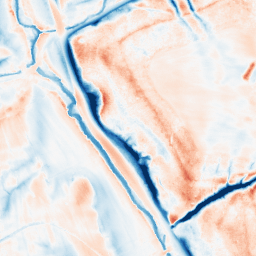
Category: classical
Decomposition family: gaussian_anisotropic
Decomposition parameters: sigma_x: 10
sigma_y: 5
Upsampling method: quartic
Upsampling parameters: scale: 4
Upsampling scale: 4